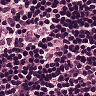
Metastatic tissue present: no